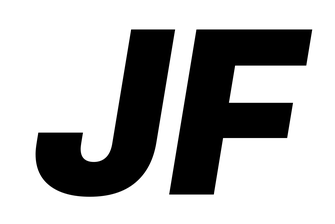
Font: Inter-Italic_Black_Italic